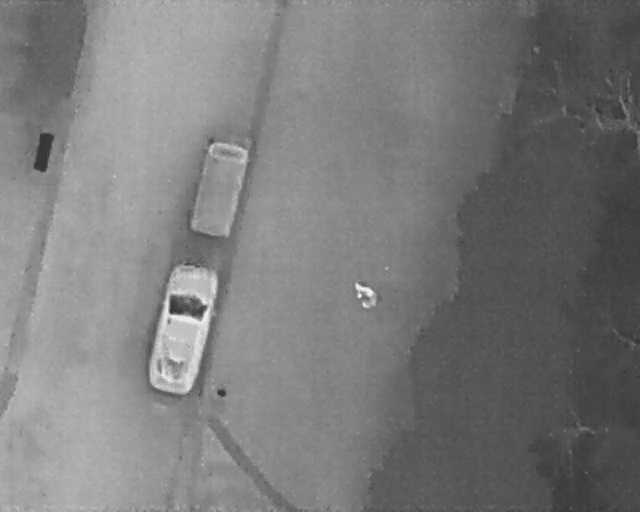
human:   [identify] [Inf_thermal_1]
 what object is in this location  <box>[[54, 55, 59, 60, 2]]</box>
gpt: <ref>1 large person at the center</ref>

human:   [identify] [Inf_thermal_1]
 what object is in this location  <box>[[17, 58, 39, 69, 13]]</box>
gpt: <ref>1 large car at the left</ref>

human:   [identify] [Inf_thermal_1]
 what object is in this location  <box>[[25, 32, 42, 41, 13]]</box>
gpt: <ref>1 large car at the center</ref>